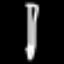
Label: pencil